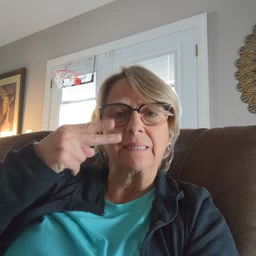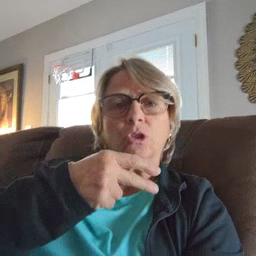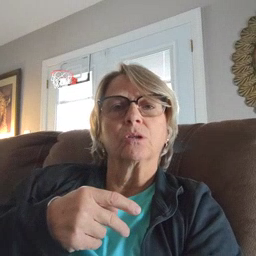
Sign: scissors